Question: I have to show font list in Pickerview. when i set fonts array in picker view delegate method then one of the font named "" text got distorted in picker view label, rest all fonts get showing properly.
Please see image:

I am getting font list by this code:
'''
#pragma mark- Font Array return methods
-(NSArray*)fontFamilyArrayReturnMethod
{
NSLog (@"Font families: %@", [UIFont familyNames]);
return [UIFont familyNames];
}
'''
Picker View Delegate method code:
'''
- (UIView *)pickerView:(UIPickerView *)pickerView viewForRow:(NSInteger)row forComponent:(NSInteger)component reusingView:(UIView *)view{
UILabel *label = [[UILabel alloc] initWithFrame:CGRectMake(5, 0, pickerView.frame.size.width-7, 44)];
label.backgroundColor = [UIColor clearColor];
label.textColor = [UIColor blackColor];
label.textAlignment = NSTextAlignmentCenter;
label.font = [UIFont fontWithName:[arrayContainFontFamily objectAtIndex:row] size:18];
label.text = [NSString stringWithFormat:@"%@", [arrayContainFontFamily objectAtIndex:row]];
return label;
}
'''
Why this font is not coming as text in picker view label. I need font name text instead of designed character.
Any help is appreciated.
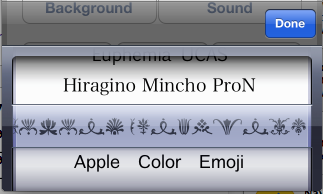
Answer: Having taken a quick Google search for "Bodoni Ornaments", that's actually what the font looks like, so the behaviour is actually correct.
--EDIT--
Right now, you have the following line:
'''
label.font = [UIFont fontWithName:[arrayContainFontFamily objectAtIndex:row] size:18];
'''
This makes it so the font name is written using the font itself. You'll have to remove this line if you want "Bodoni Ornaments" to appear as text. However, you won't be able to preview each font anymore.